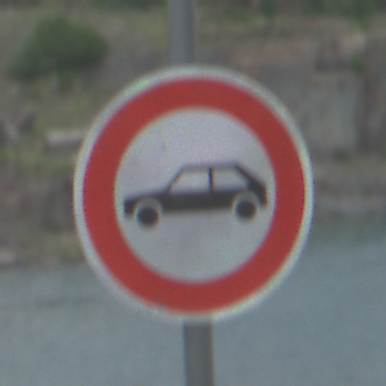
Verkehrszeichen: VerbotPersonenkraftwagen
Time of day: MorningAfternoon
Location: Outdoor (Nature)
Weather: PartlyCloudy
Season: NotSpecified
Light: Natural